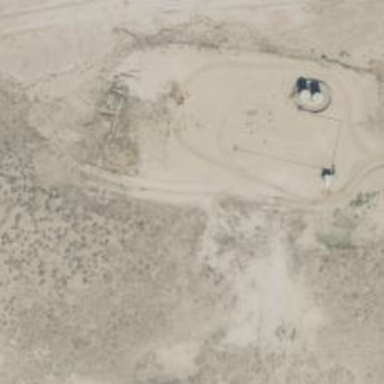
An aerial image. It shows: Petroleum well.